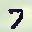
Label: 7